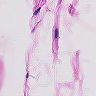
Metastatic tissue present: no